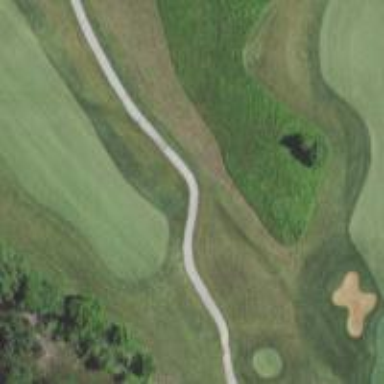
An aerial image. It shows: Pathway for golfing.